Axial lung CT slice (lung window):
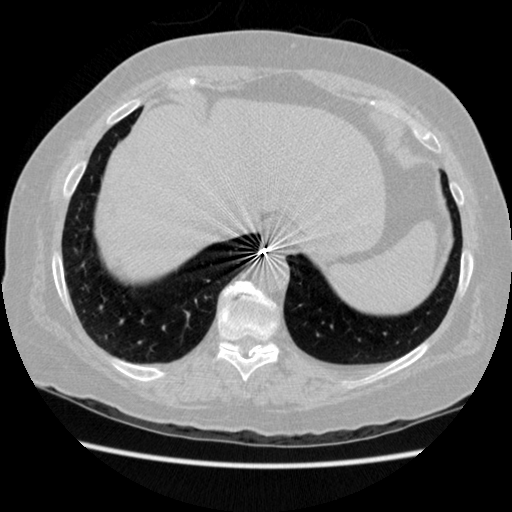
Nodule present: no